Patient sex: M
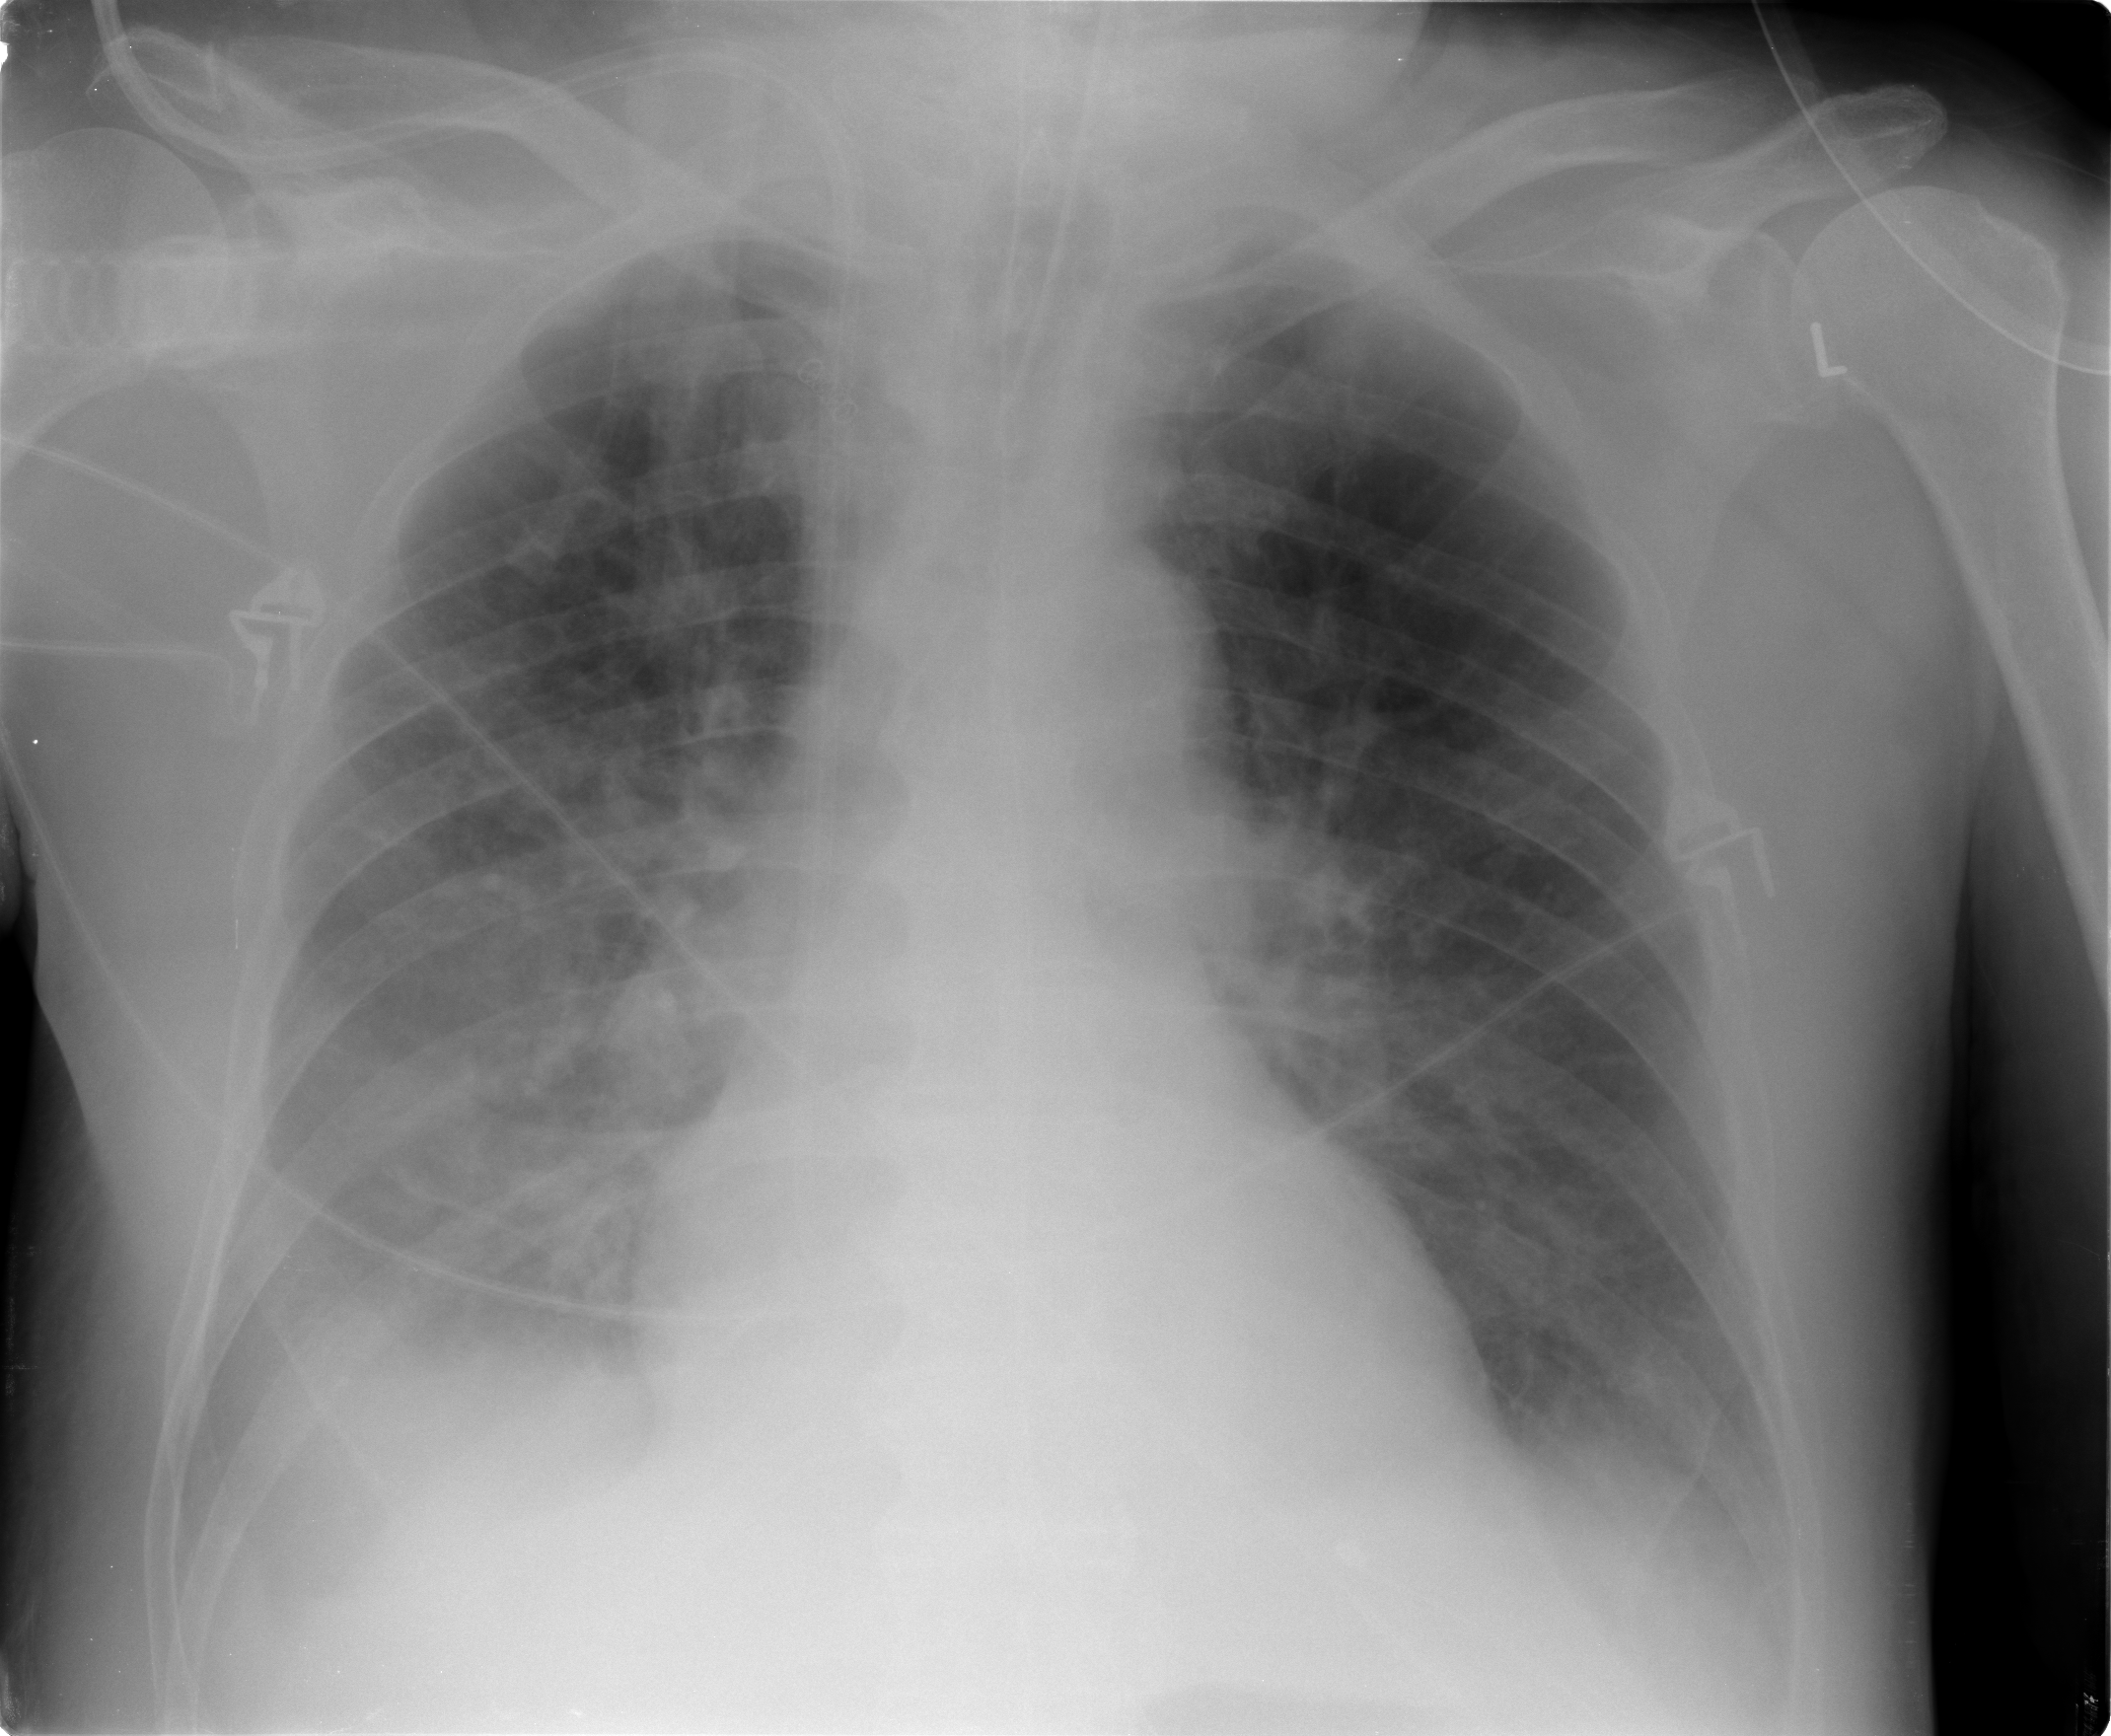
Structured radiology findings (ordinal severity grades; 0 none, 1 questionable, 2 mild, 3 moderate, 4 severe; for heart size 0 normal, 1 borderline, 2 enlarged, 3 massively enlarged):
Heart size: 2
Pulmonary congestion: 2
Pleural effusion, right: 2
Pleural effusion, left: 2
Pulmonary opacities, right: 3
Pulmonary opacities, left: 2
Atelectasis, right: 2
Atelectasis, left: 2